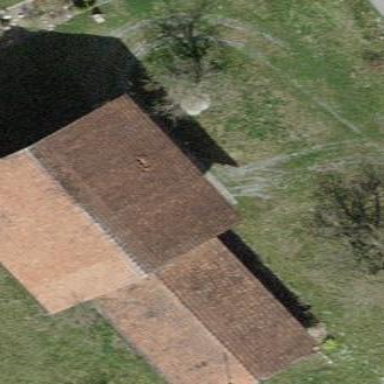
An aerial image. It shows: Rural barn.